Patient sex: M
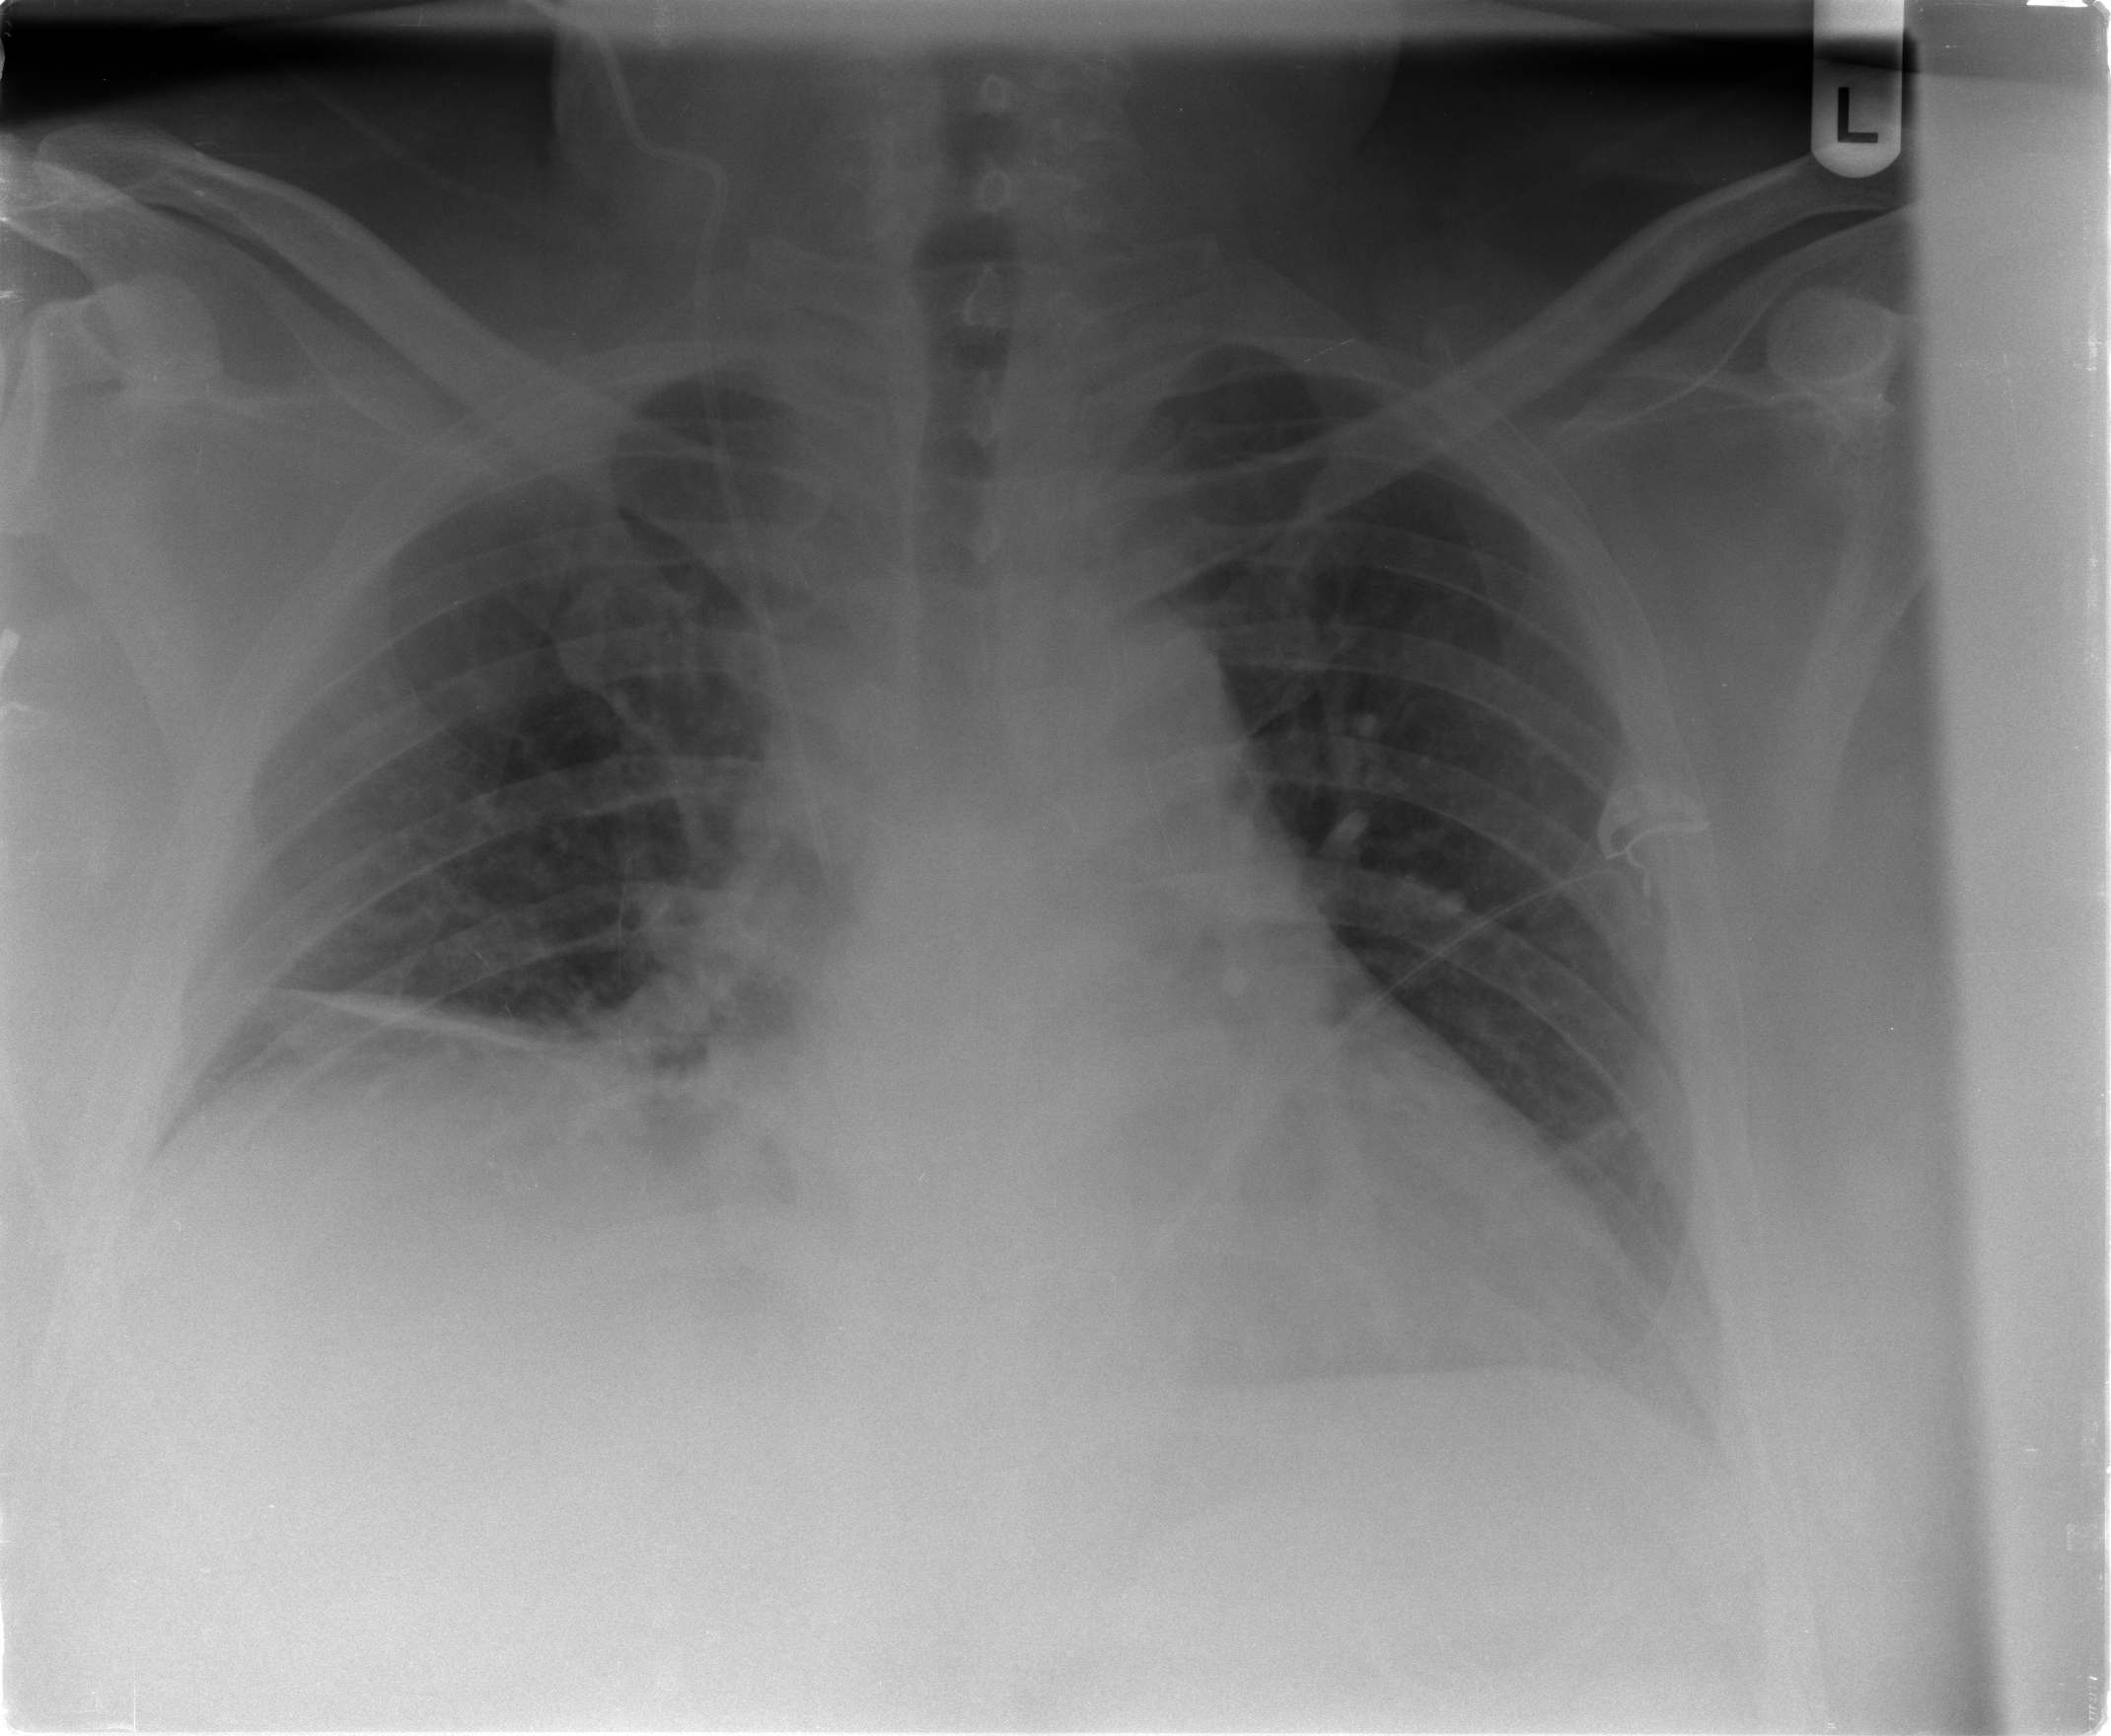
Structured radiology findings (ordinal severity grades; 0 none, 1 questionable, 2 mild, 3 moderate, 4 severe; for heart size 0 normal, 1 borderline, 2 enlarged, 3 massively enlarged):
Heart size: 0
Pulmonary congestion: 2
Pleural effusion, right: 2
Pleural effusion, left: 1
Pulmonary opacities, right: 0
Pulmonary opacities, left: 0
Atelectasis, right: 2
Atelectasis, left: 2